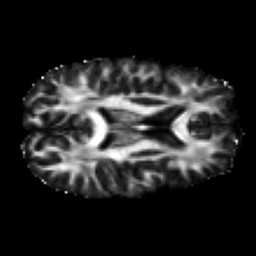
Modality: FA
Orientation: axial
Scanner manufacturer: ge
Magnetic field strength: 3 T
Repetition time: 7.98 s
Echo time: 0.0701 s